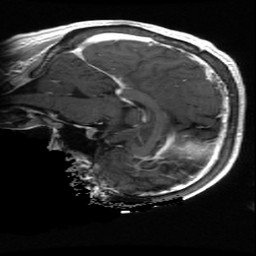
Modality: T1w
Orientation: sagittal
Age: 61
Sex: male
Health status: ill